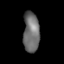
Tissue: lung
Cell type: Endothelial cells
Senescence score: 0.6411
Nuclear area (px): 638
Mean DAPI intensity: 109.544